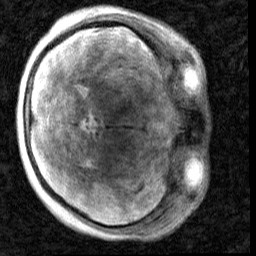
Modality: T2w
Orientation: axial
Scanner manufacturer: siemens
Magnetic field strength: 3 T
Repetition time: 3.2 s
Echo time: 0.565 s